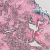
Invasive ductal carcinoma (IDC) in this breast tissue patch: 0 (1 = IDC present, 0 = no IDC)